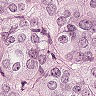
Metastatic tissue present: yes